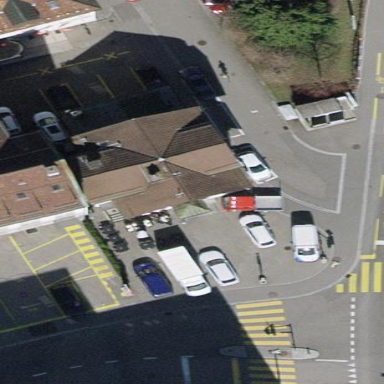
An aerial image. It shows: Restaurant in building.